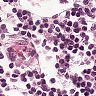
Metastatic tissue present: no